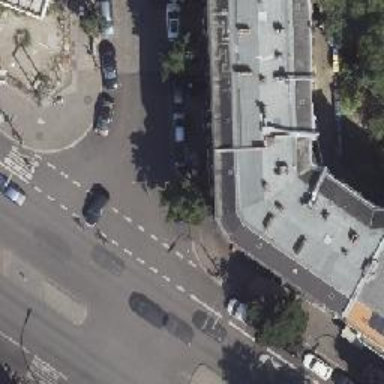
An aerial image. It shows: Café.